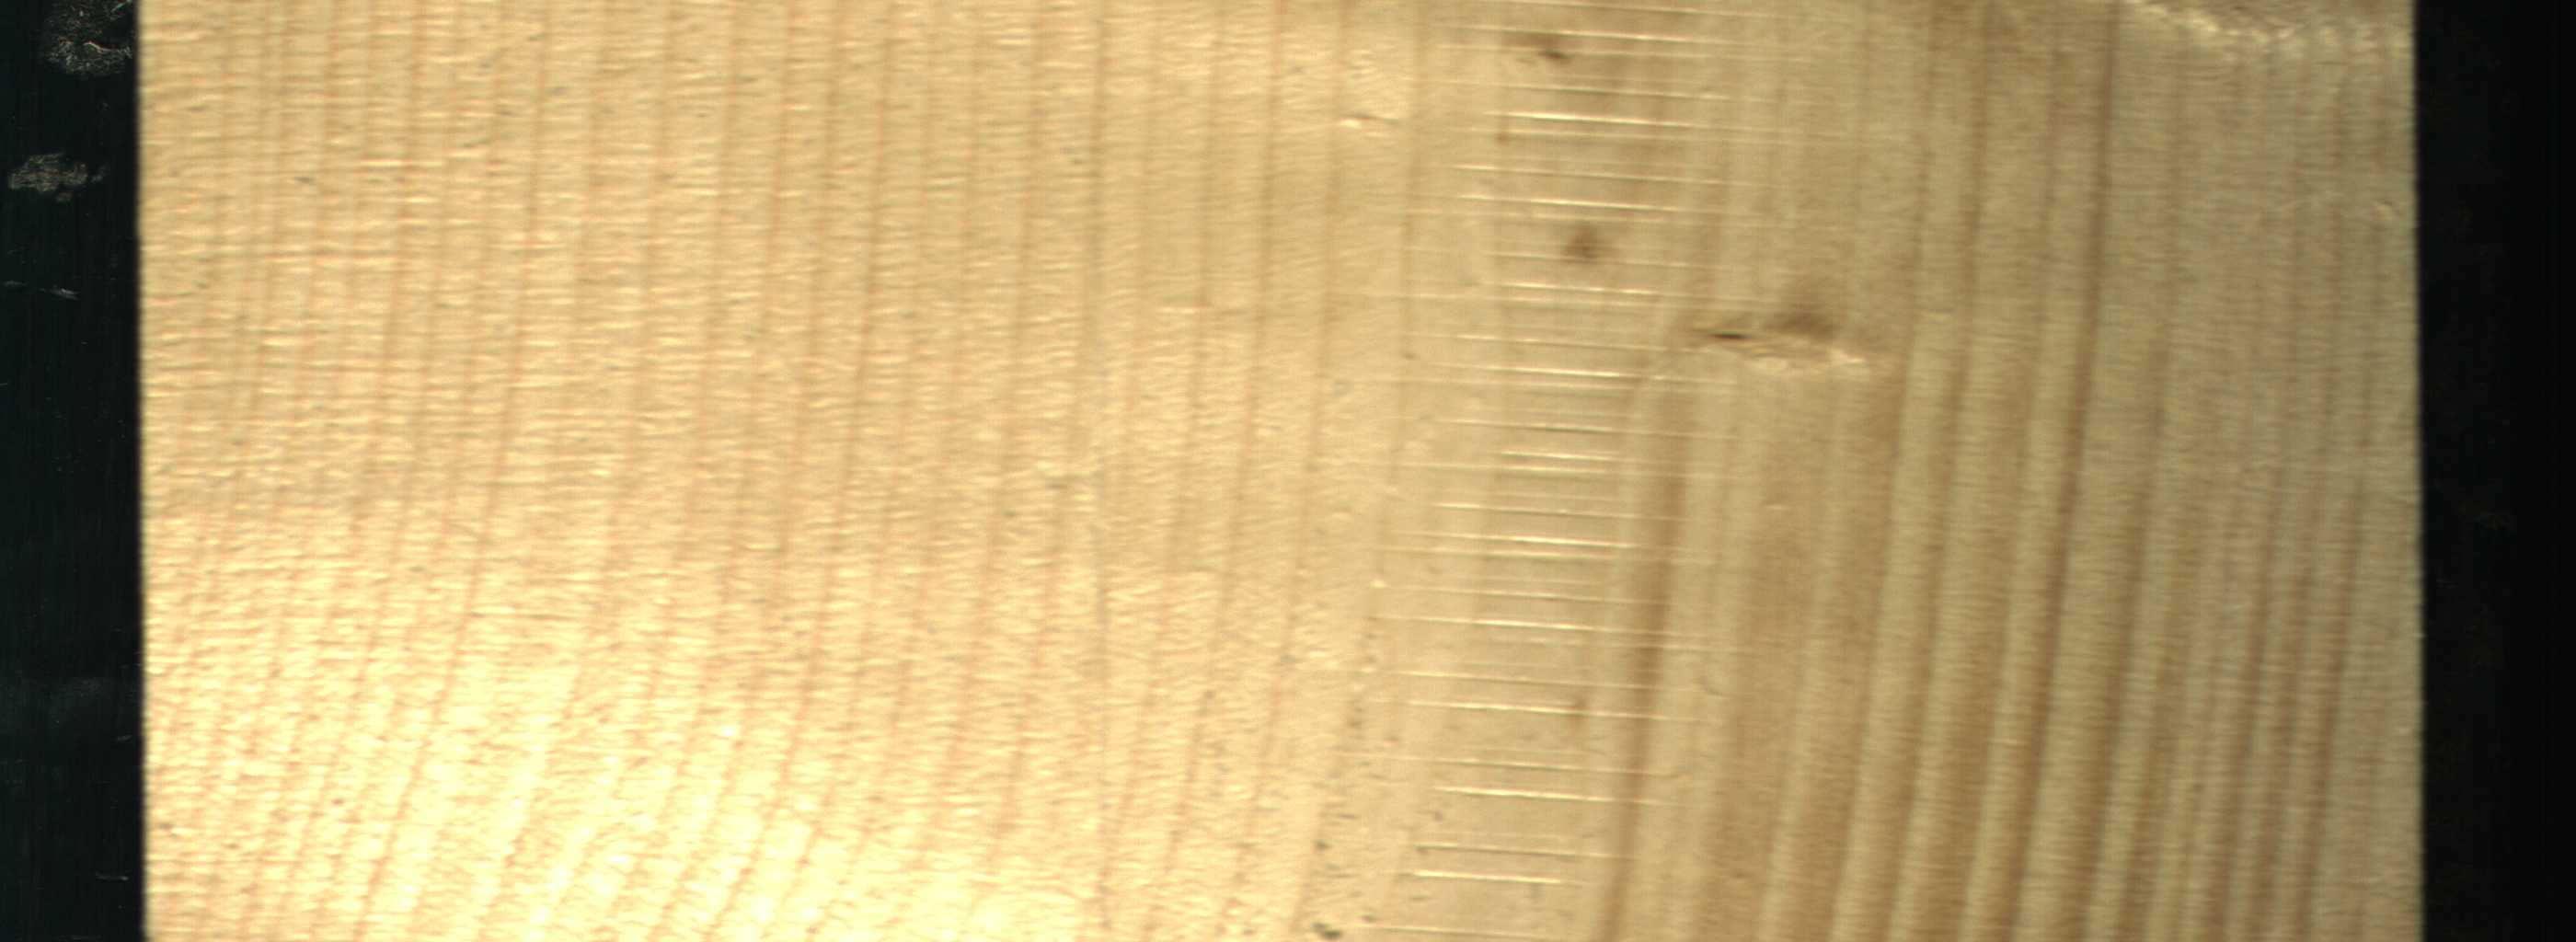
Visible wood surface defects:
Live_Knot